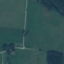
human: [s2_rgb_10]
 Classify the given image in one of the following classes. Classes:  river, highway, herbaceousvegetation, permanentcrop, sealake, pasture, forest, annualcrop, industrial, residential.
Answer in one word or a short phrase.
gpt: Pasture